Field crop: maize
Growth stage: 2
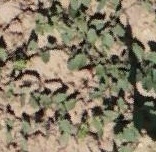
Species: convolvulus